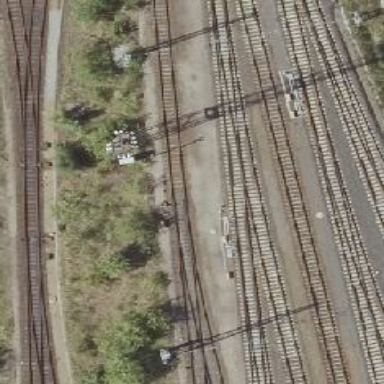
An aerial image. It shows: Siding railway line with electrified contact line for the trains.